Question: I am using the new Ionic 2 <URL>. I need help with the button size using the grid system with the 'col-sm' attribute. When I used 'responsive-sm' with rows, the buttons inside the rows arranged the width automatically. How can achieve this with new grid system?
New Code:
'''
<ion-row col-sm>
<button ion-button icon-left>
<ion-icon name="cloud-upload"></ion-icon> Upload files Firebase
</button>
<button ion-button icon-left color="danger">
<ion-icon name="remove-circle"></ion-icon> Clear files
</button>
</ion-row>
'''
Old Code with 'responsive-sm':
'''
<ion-row responsive-sm>
<button ion-button icon-left>
<ion-icon name="cloud-upload"></ion-icon> Upload files to Firebase
</button>
<button ion-button icon-left color="danger" >
<ion-icon name="remove-circle"></ion-icon> Clear files
</button>
</ion-row>
'''
Sample:

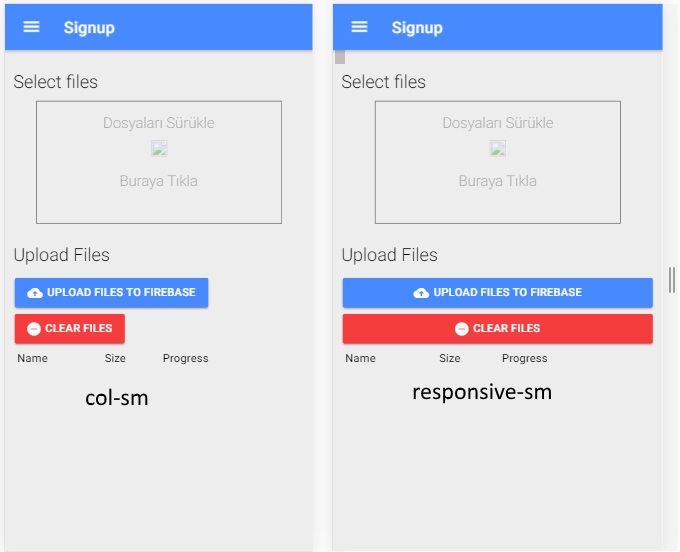
Answer: Firstly the 'ion-row' should not contain the 'col-sm' attribute. The 'ion-row' clearly defines the rowed element and not the sizing . The responsive attributes should be placed in the 'ion-col' in order to clearly define the width steps based on the window size. 'ion-rows' should contain 'top', 'center' and 'bottom'.
The 'ion-buttons' should either contain the responsive attribute the buttons should be wrapped in an 'ion-col'.
The 2 important attributes to add are the 'col-12' and 'col-sm' like so
'''
<button ion-button col-12 col-sm> Upload files Firebase </ion-col>
'''
This attribute specifically defines how many columns ( out of 12 to take up ) 12 being a full length of the window.
This is the breakpoint used in conjunction with the 'col-12'.
> This tells it to take up 12 columns up to the small breakpoint and then change to equal width columns.
This is all based on the new grid system which has official documentation which you <URL>.
You might want to specifically look at <URL> in the new grid system for what you would like to achieve.